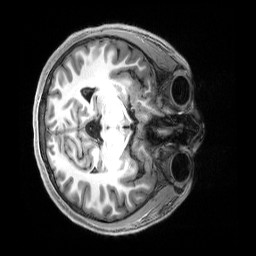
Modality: T1w
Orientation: axial
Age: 23
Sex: male
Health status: healthy
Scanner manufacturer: siemens
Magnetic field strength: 3 T
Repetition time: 2.5 s
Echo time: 0.00222 s